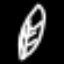
Label: leaf